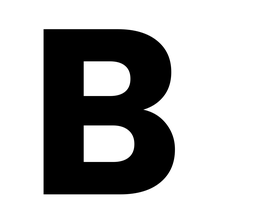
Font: Poppins-Bold